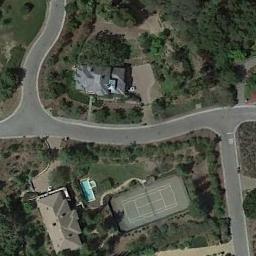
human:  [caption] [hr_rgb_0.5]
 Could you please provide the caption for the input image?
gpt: There are several cars parked by the tennis court .

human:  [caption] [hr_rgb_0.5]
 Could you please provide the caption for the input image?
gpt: There are many trees near the tennis court .

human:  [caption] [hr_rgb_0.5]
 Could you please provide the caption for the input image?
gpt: The tennis court is on the grass next to some trees and roads .

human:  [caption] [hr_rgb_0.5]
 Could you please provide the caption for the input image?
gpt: The tennis court next to the building is surrounded by trees and there are winding roads nearby .

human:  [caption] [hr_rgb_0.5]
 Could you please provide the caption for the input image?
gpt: There are some green trees around the tennis court .